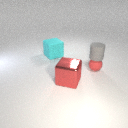
small red rubber sphere below small gray rubber cylinder